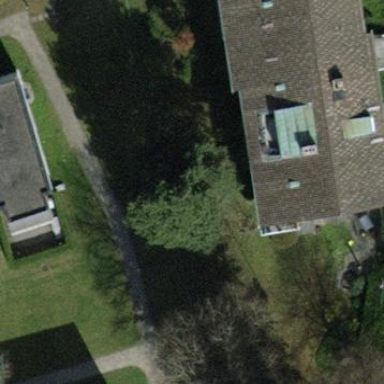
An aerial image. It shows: Gabled roof apartments building.